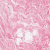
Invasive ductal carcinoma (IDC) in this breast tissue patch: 0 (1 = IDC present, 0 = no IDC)